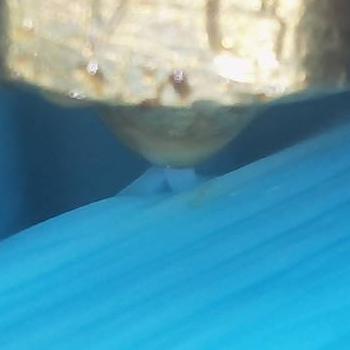
Flow rate: 188%